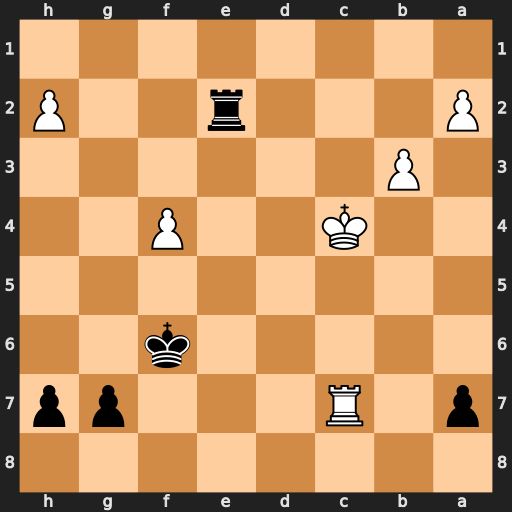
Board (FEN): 8/p1R3pp/5k2/8/2K2P2/1P6/P3r2P/8
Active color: b
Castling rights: -
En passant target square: -
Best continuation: Rc2+ Kd3 Rxc7